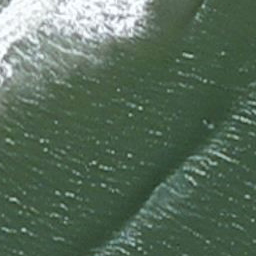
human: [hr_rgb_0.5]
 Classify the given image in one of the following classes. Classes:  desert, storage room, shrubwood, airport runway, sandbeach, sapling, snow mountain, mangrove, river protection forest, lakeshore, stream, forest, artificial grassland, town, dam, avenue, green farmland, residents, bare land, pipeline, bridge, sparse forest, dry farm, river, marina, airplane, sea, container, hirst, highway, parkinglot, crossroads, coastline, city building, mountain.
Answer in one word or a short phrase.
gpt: sea